Interaction volume radius: 10 \u00c5
Interaction volume height: 15 \u00c5
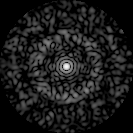
Disorder parameter: 0.8323